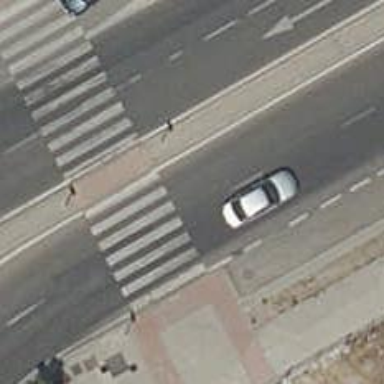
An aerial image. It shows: Road crossing with traffic signals.